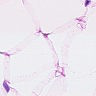
Metastatic tissue present: no